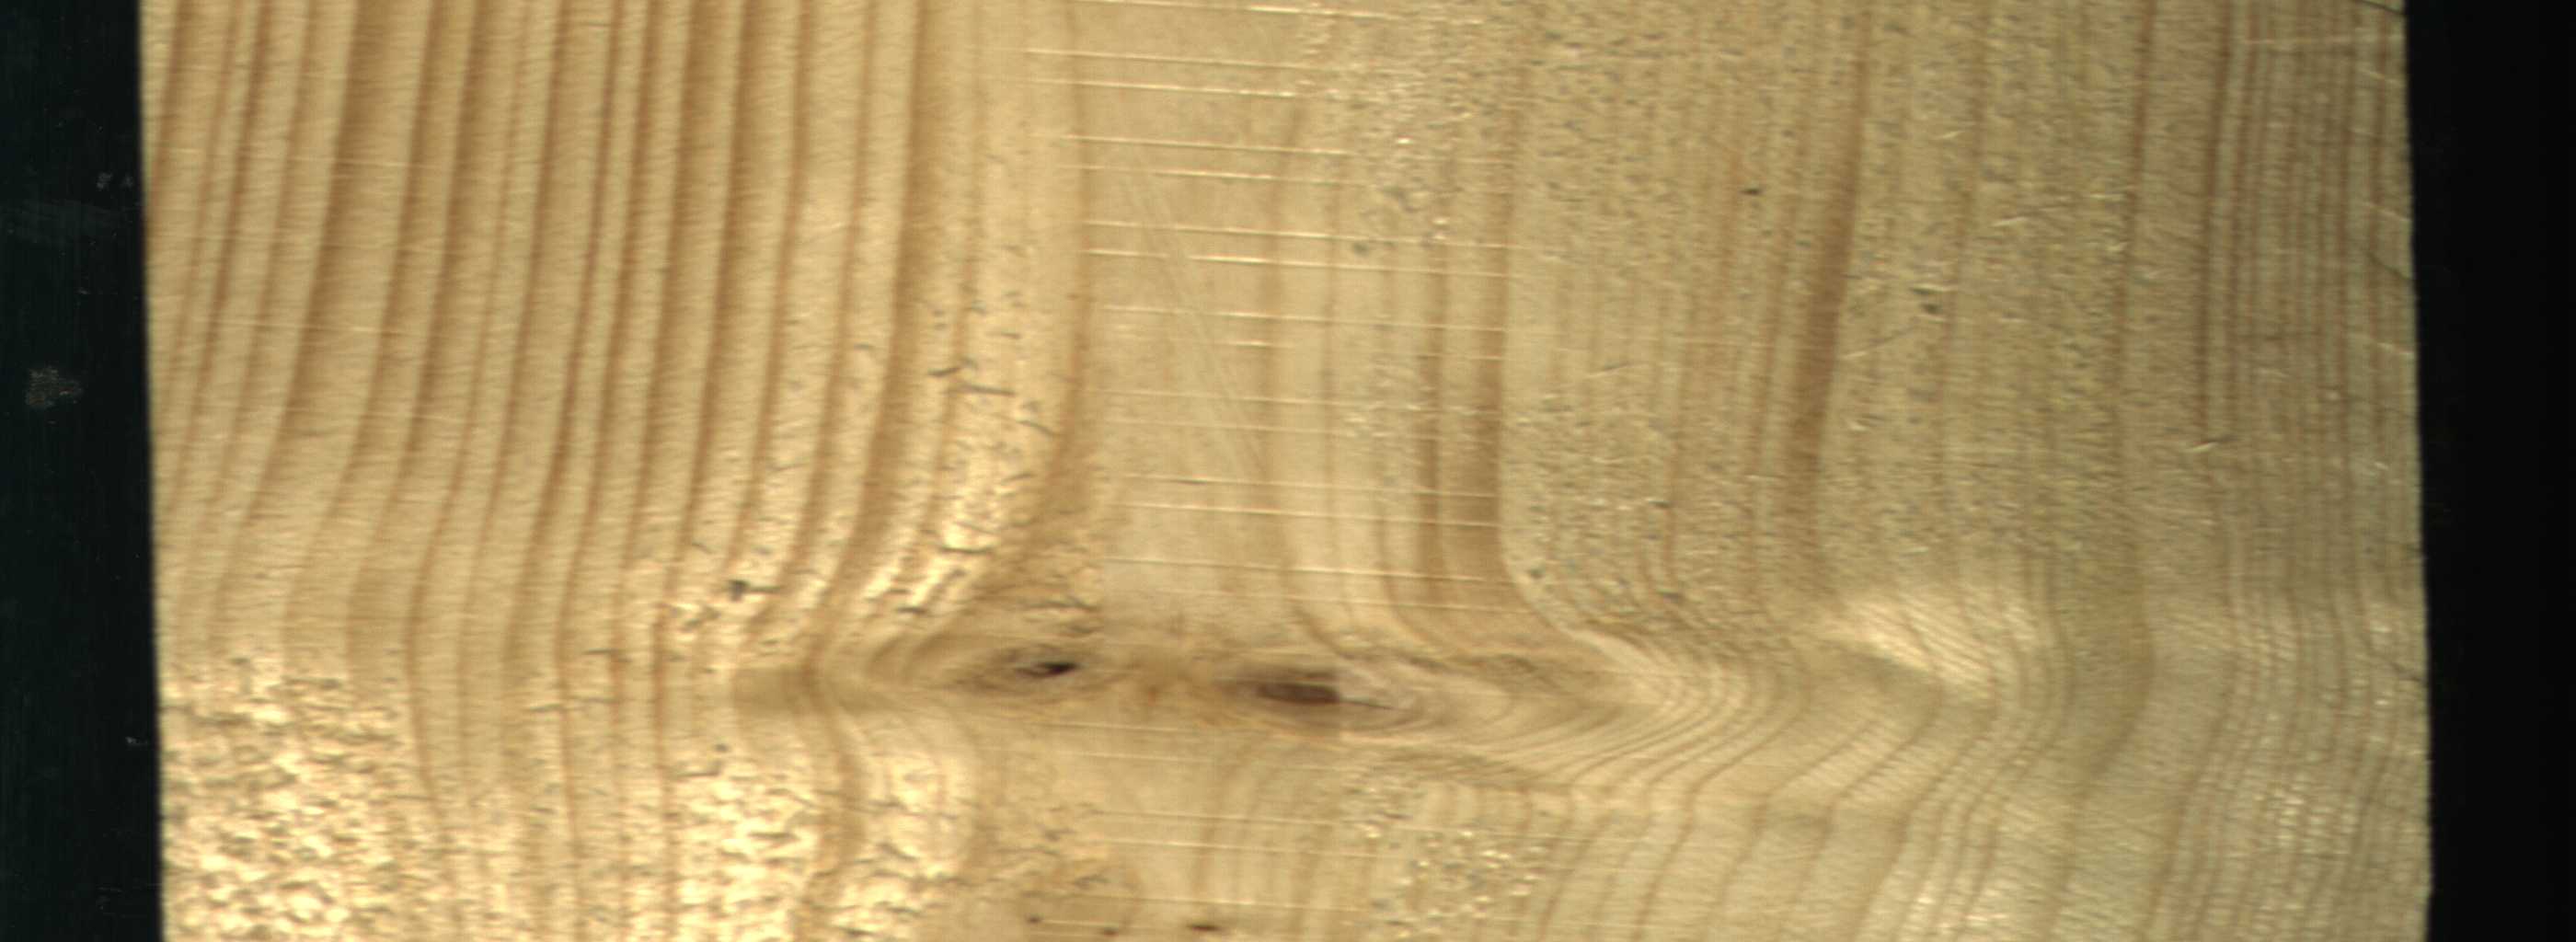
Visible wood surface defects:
Live_Knot
Live_Knot